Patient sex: M
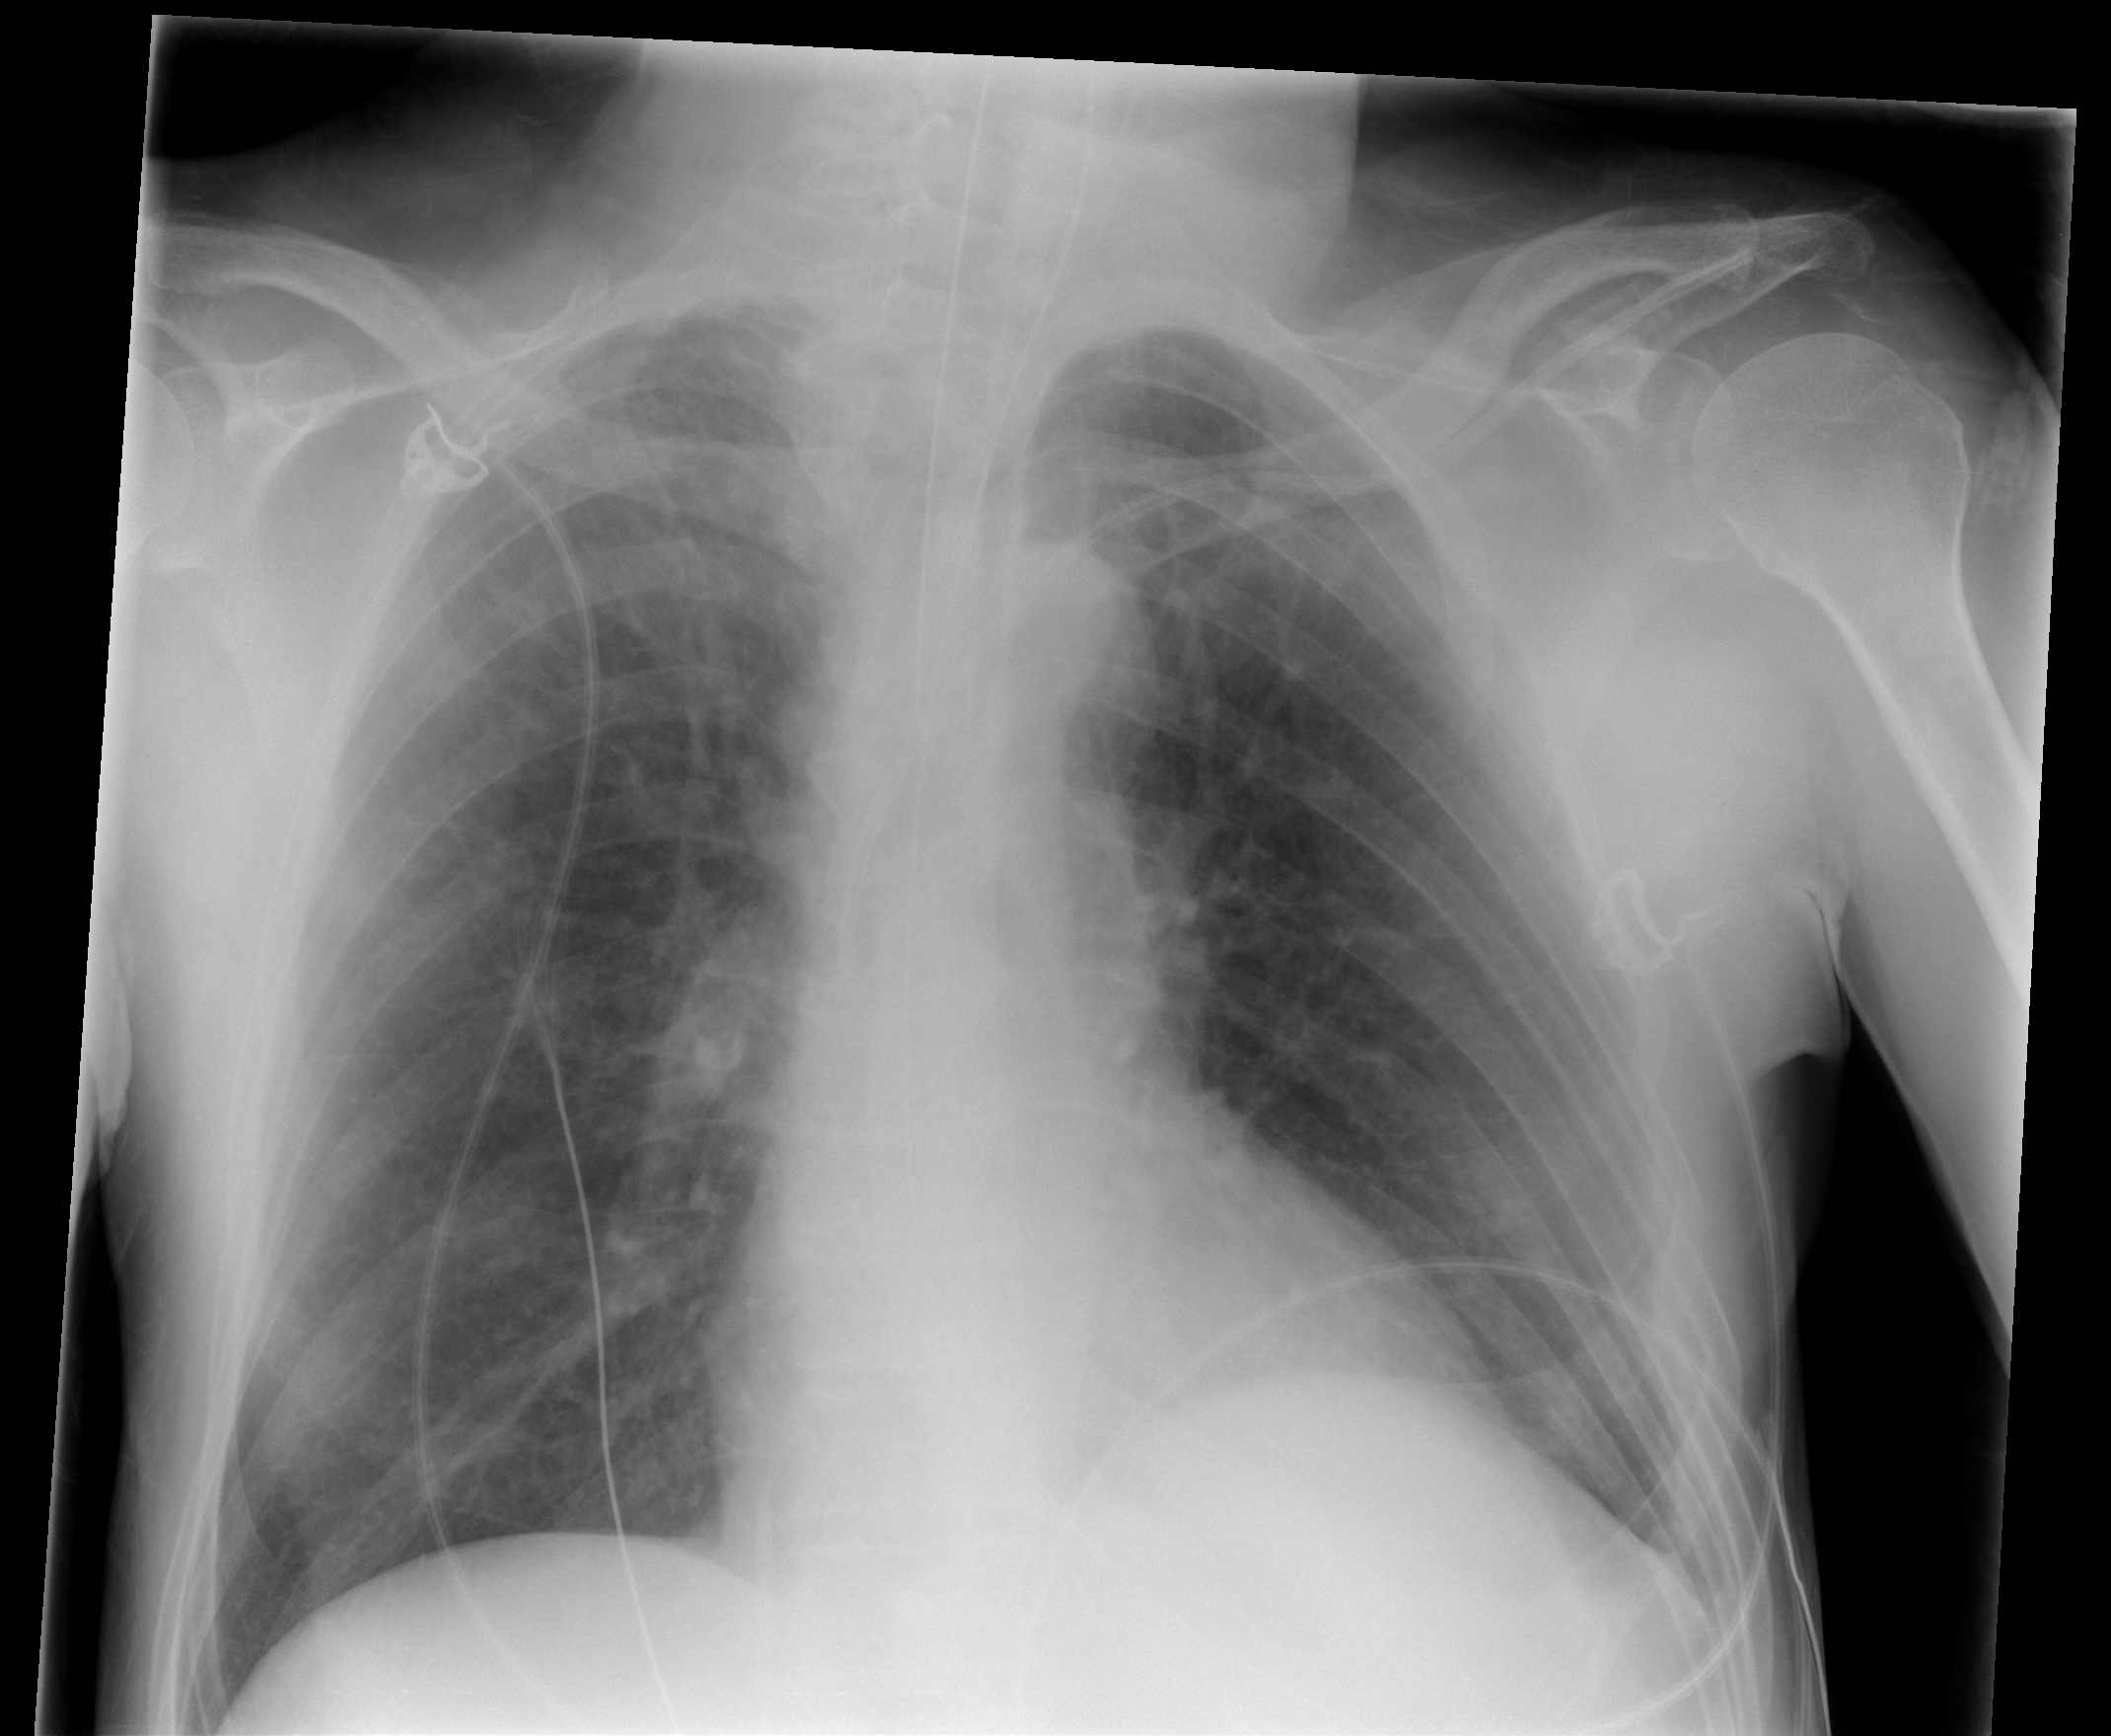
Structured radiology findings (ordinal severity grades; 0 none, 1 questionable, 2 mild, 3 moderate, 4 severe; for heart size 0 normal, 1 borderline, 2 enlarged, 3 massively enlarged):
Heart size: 1
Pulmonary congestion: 1
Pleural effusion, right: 0
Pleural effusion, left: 1
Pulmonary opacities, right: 0
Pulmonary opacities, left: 0
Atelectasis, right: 0
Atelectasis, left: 0